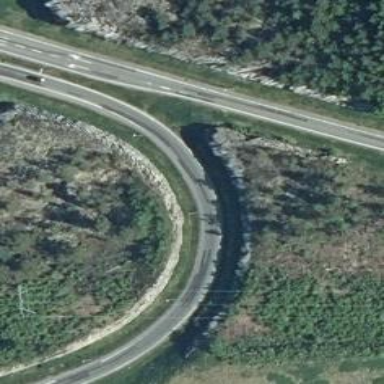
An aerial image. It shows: Motorway link on motorway.